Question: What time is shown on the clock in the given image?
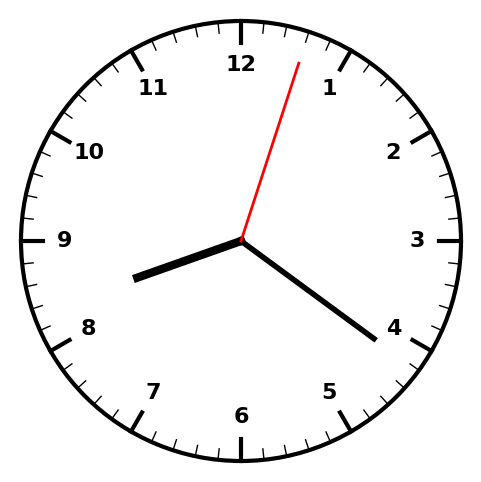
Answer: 08:21:03